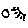
Label: sun